一年级 · 计数
比多 2 个。 $(\quad)$

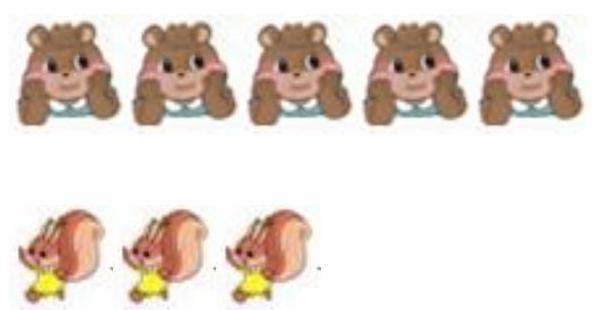
答案: \sqrt{ }$